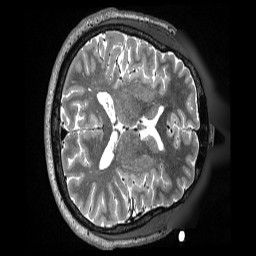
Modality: T2w
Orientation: axial
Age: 47
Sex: male